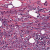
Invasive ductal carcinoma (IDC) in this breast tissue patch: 1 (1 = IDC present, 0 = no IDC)